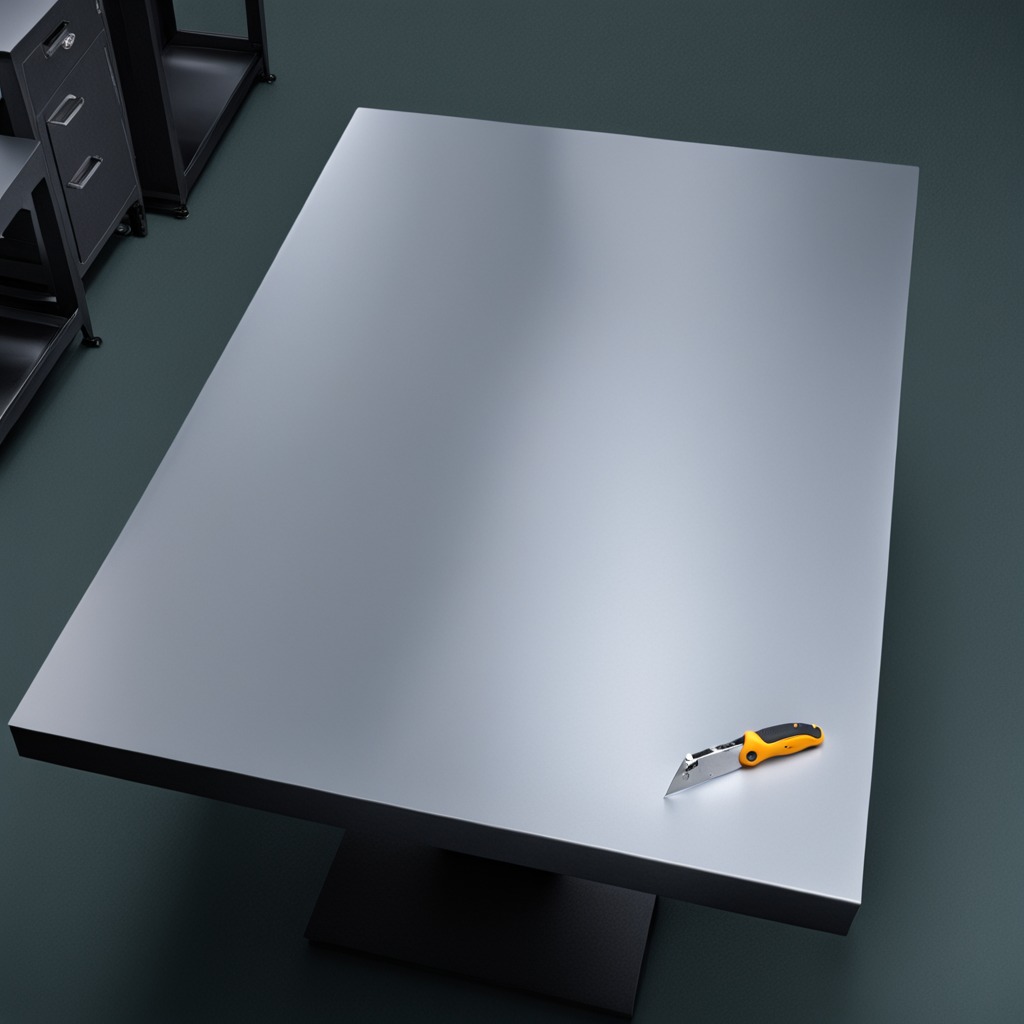
A utility knife is lying on the tabletop.